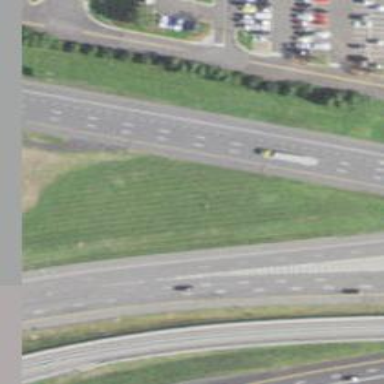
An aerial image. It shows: Motorway link.